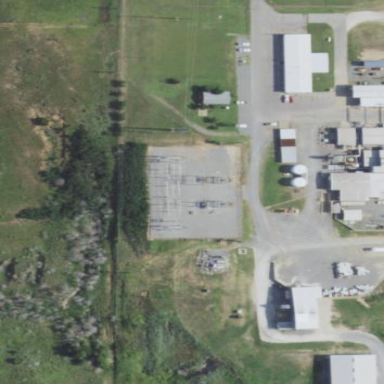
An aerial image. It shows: Power substation.